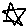
Label: star